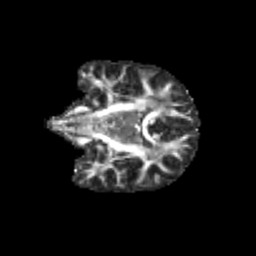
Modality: FA
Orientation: coronal
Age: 12
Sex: female
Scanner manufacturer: siemens
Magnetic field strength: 3 T
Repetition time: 3.8 s
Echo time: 0.07 s